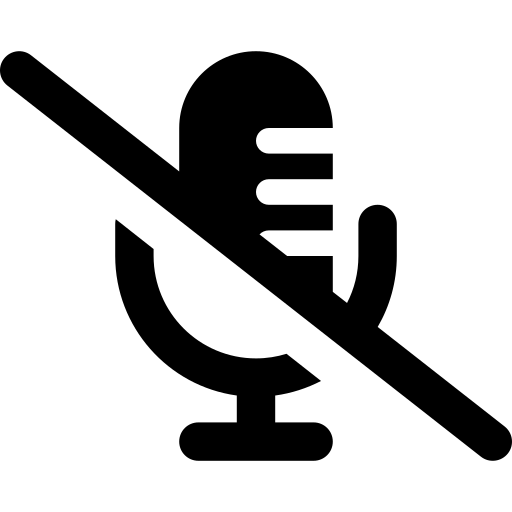
Tags: icon, FontAwesome, fa-icon, solid, microphone, lines, slash